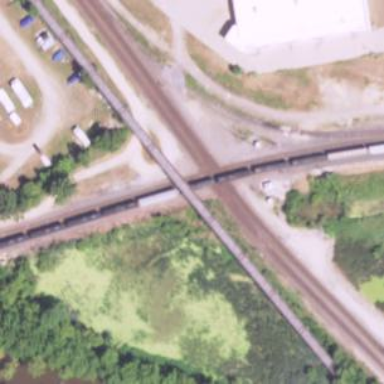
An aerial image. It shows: Railway crossing.